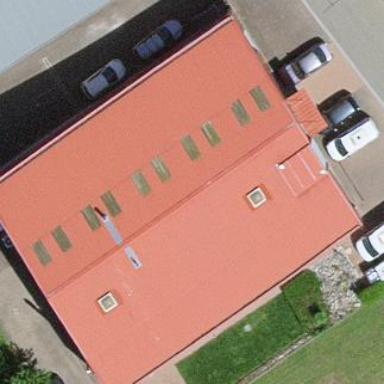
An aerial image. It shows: Industrial building.